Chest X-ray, AP view. Patient: 65 years old, sex F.
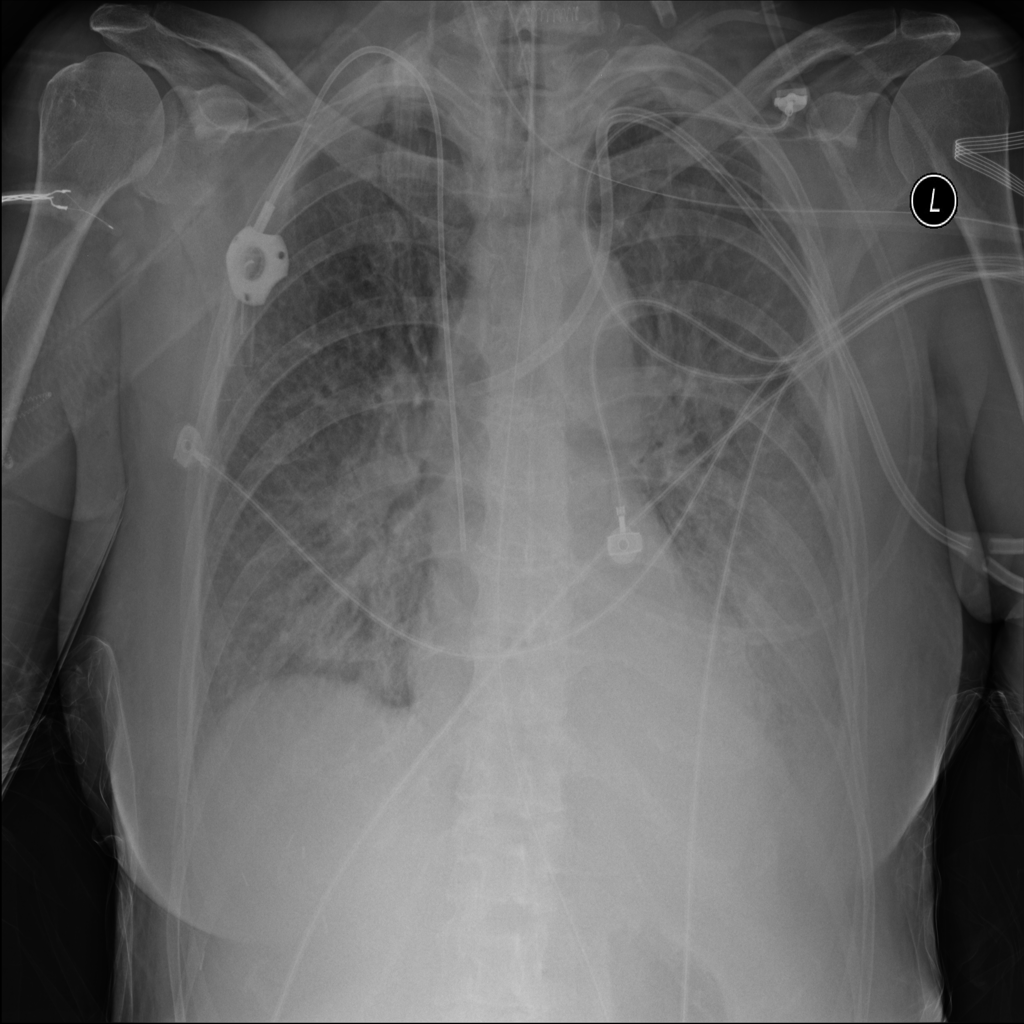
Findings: Atelectasis, Effusion, Infiltration